Question: I have a grid of categories where a user can assign a value to each category, using an edit box. Currently, the edit box is a static bit of code:
'''
<input style="text-align: right" type="text" value="@(sub.BudgetAmount.HasValue ? sub.BudgetAmount.ToString() : "")" />
'''
They're generated throug a Foreach through a list of items from a database.
'''
<div id="ccl@(cat.Id)" class="collapse collapsed collapse-categories">
@foreach (var sub in Model.Lines.Where(x => x.CategoryId == cat.Id))
{
<div class="row table_row">
<div class="col-xs-12 col-lg-4 small-bold-cell"><a href="@Url.Action("EditSubCategory", "Category", new {id = sub.SubCategoryId})" class="btn btn-xs btn-success">View</a>&nbsp;&nbsp;&nbsp;@sub.SubCategory</div>
<div class="col-xs-4 col-lg-2 small-cell ">
<input style="text-align: right" type="text" value="@(sub.BudgetAmount.HasValue ? sub.BudgetAmount.ToString() : "")" />
</div>
<div class="col-xs-4 col-lg-2 small-cell text-right">@sub.SpentAmount</div>
<div class="col-xs-4 col-lg-2 small-cell text-right">@sub.Remaining</div>
<div class="col-xs-2 col-lg-2 small-cell visible-lg text-right">@sub.Transactions</div>
</div>
}
</div>
'''
What I need to do is, when a user changes the value of the edit box, I need to call a jquery function, with an id (I can somehow, add the id of the row as a tag to my edit box?), and the amount entered, and make a call to my controller (i.e. Save the value, associated to the ID).
How can I write a single javascript method, that, based on the row the user has modified, call a save function? I'm not sure how this concept can work.
I, for now, just need a way to modify this code, to call a javascript method, that will 'Alert' the ID of the selected row, and the value in the edit box that I just tabbed out of, or pressed 'Enter' in.
As a visual idea, this is what my screen looks like:

I think I can add something like ''data-id = 7' to my editbox, to get the ID? But how do I have a single method, to share the function across all edit boxes. I think I'd use a class, and a method for that class.onexit?
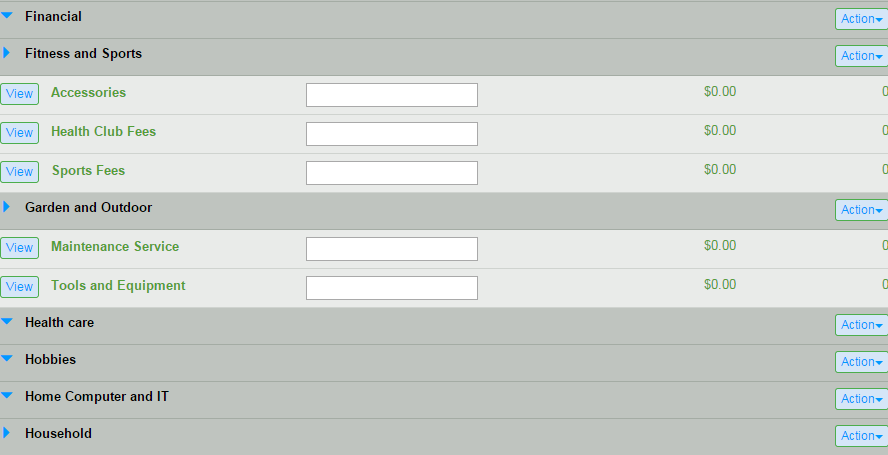
Answer: You can use a delegated event handler for this job:
'''
$('body').on('change', 'input.change-handled', myJqueryFunction);
'''
be sure to give your inputs the 'change-handled' class and have 'myJqueryFunction' read the 'data-id' attribute of the element that the event was called upon:
'''
function myJqueryFunction() {
var dataId = $(this).attr('data-id');
}
'''